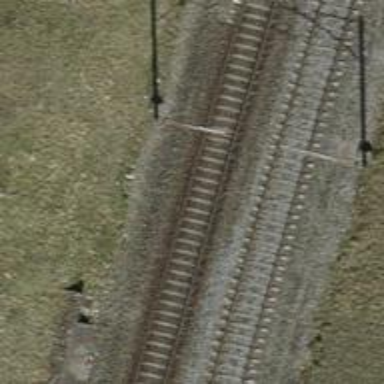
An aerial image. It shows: Railway with electrified contact lines.